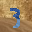
Label: 3